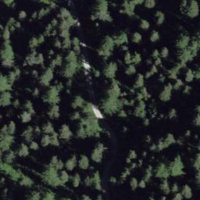
EUNIS habitat code: 43
Species observed at this site:
Cypripedium calceolus